Interaction volume radius: 10 \u00c5
Interaction volume height: 15 \u00c5
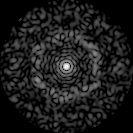
Disorder parameter: 0.8376